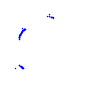
Particle: kaon